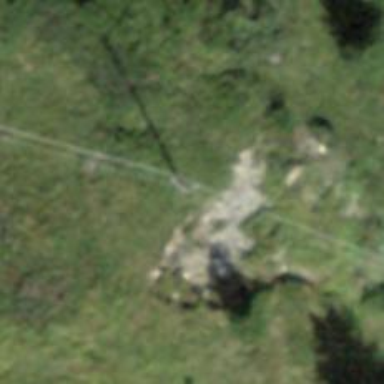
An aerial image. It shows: Power pole.